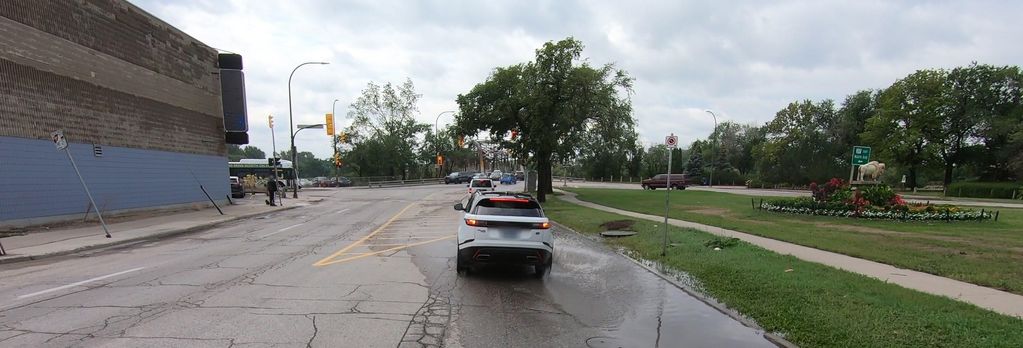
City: winnipeg